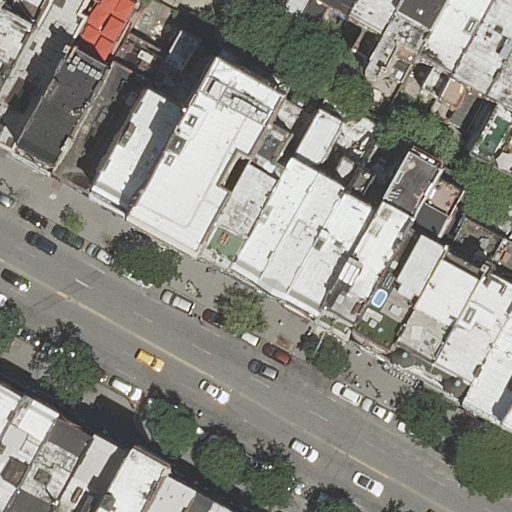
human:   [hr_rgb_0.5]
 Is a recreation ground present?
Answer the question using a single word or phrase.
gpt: no

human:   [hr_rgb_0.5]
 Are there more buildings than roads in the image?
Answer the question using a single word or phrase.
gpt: yes

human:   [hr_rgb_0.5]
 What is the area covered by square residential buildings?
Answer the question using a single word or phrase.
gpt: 0m2

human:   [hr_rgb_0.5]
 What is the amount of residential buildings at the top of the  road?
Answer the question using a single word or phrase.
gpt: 22

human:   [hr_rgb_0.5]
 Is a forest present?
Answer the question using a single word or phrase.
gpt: no

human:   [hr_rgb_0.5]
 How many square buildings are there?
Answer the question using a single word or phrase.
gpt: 0

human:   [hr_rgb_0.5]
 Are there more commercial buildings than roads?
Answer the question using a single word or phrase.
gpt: no

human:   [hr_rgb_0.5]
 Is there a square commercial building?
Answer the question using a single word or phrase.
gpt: no

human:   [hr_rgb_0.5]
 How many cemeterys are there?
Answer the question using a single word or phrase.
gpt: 0

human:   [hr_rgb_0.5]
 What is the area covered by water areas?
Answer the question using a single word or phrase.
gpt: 0m2

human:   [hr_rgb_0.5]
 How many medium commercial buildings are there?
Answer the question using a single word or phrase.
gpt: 0

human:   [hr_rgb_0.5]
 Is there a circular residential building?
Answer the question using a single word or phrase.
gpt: no

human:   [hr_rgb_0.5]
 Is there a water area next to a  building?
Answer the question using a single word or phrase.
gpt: no

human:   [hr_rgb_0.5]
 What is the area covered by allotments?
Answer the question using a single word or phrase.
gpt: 0m2

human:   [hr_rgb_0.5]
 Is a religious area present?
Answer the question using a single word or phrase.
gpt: no

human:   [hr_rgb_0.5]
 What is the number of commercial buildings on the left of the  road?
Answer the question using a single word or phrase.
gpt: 0

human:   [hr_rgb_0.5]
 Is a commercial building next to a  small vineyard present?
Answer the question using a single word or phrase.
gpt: no

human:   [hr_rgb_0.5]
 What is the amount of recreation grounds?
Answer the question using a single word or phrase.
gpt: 0

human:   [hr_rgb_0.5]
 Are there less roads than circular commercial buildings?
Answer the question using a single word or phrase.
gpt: no

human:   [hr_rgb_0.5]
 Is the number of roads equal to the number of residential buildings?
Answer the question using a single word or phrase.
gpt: no

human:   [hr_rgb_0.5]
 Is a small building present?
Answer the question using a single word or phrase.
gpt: yes

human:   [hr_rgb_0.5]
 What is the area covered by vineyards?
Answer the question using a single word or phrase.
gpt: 0m2

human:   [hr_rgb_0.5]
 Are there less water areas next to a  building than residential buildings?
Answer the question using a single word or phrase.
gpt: yes

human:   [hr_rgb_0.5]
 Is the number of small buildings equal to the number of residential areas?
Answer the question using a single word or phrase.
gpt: no

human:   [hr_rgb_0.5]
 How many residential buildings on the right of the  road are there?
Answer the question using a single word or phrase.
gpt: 16

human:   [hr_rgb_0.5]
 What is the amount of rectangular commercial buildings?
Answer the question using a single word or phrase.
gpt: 0

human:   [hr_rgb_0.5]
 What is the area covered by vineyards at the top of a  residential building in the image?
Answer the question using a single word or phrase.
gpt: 0m2

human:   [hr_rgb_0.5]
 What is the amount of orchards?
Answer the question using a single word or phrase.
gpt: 0

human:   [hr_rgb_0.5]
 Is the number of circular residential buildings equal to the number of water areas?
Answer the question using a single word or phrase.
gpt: yes

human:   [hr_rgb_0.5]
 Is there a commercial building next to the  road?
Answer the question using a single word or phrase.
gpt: no

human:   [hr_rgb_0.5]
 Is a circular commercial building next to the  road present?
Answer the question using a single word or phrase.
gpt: no

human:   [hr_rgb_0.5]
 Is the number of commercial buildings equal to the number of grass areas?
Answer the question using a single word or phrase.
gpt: yes

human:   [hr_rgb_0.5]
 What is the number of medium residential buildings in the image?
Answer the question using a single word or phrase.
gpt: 19

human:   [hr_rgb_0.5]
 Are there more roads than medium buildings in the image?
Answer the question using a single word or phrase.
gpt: no

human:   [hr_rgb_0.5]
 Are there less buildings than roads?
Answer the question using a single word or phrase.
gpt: no

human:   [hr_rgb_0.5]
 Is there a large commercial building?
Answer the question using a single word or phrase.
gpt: no